Question: Hay i had tried to select 'ListView' and change color background of view in selected position to transparent red, but every i tapped or selected an item other item color background also changed too. How to only select and change color background of item i selected ?

this is my 'ListView'
'''
<?xml version="1.0" encoding="utf-8"?>
'''
'''
<ListView
android:layout_width="wrap_content"
android:layout_height="wrap_content"
android:id="@+id/listFragmentSettingWaktu" />
'''
and this is my code
'''
import android.os.Bundle;
import android.support.v4.app.Fragment;
import android.view.LayoutInflater;
import android.view.View;
import android.view.ViewGroup;
import android.widget.BaseAdapter;
import android.widget.ListView;
import android.widget.TextView;
import java.util.ArrayList;
/**
* Created by Asus on 6/4/2015.
*/
public class SettingWaktuFragment extends Fragment {
private static final String TAG_PAGE = "tag_page";
private static final String TAG_TITLE = "tag_title";
private int page;
private String title;
private ArrayList<JamSibuk> jamList;
private ListView list;
private MyBaseAdapter jamAdapter;
public SettingWaktuFragment newInstance(int page, String title){
SettingWaktuFragment waktuFragment = new SettingWaktuFragment();
Bundle b = new Bundle();
b.putInt(TAG_PAGE, page);
b.putString(TAG_TITLE, title);
waktuFragment.setArguments(b);
return waktuFragment;
}
@Override
public void onCreate(Bundle savedInstanceState){
super.onCreate(savedInstanceState);
this.page = getArguments().getInt(TAG_PAGE);
this.title = getArguments().getString(TAG_TITLE);
}
@Override
public View onCreateView(LayoutInflater inflater, ViewGroup container, Bundle savedInstanceState){
return inflater.inflate(R.layout.fragment_setting_waktu_list_jam, container, false);
}
@Override
public void onActivityCreated(Bundle savedInstanceState){
super.onActivityCreated(savedInstanceState);
list = (ListView) getView().findViewById(R.id.listFragmentSettingWaktu);
jamList = new ArrayList<JamSibuk>();
String jam = null;
for (int i=0; i<24; i++) {
if (i < 10)
jam = "0" + i + ":00";
else
jam = i + ":00";
jamList.add(new JamSibuk(jam, false));
}
jamAdapter = new MyBaseAdapter();
list.setAdapter(jamAdapter);
}
private class MyBaseAdapter extends BaseAdapter{
class ViewHolder{
TextView textView;
}
@Override
public int getCount() {
return jamList.size();
}
@Override
public Object getItem(int position) {
return jamList.get(position);
}
@Override
public long getItemId(int position) {
return 0;
}
@Override
public View getView(final int position, View convertView, ViewGroup parent) {
if(convertView == null)
convertView = LayoutInflater.from(getActivity()).inflate(android.R.layout.simple_list_item_1, null);
final ViewHolder holder = new ViewHolder();
holder.textView = (TextView) convertView.findViewById(android.R.id.text1);
holder.textView.setText(jamList.get(position).getJam());
if(jamList.get(position).isSelected())
convertView.setBackgroundColor(convertView.getContext().getResources().getColor(R.color.transparent_red));
holder.textView.setOnClickListener(new View.OnClickListener() {
@Override
public void onClick(View v) {
if(!jamList.get(position).isSelected())
jamList.get(position).setSelected(true);
else
jamList.get(position).setSelected(false);
jamAdapter.notifyDataSetChanged();
}
});
return convertView;
}
}
}
'''
Thanks in advance
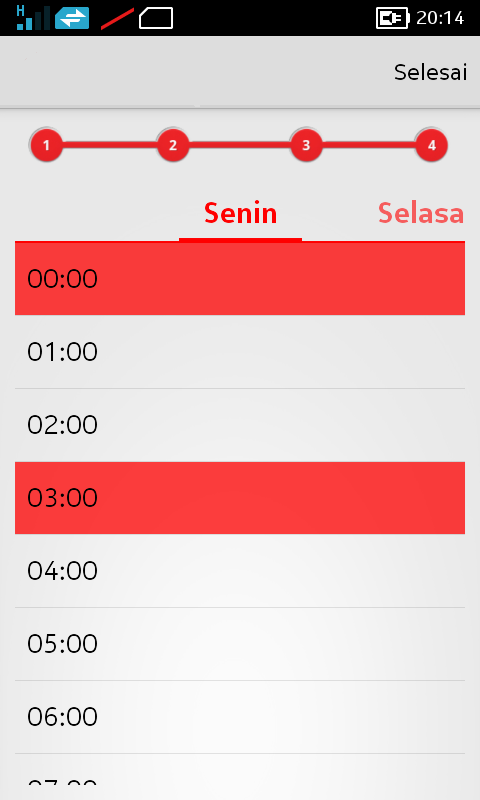
Answer: When it's not selected you have to set a transparent/default color otherwise it will make items red after you make one item red.
'''
if(jamList.get(position).isSelected()) {
convertView.setBackgroundColor(convertView.getContext().getResources().getColor(R.color.transparent_red));
}
else{
convertView.setBackgroundColor(convertView.getContext().getResources().getColor(android.R.color.transparent));
}
'''